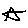
Label: star